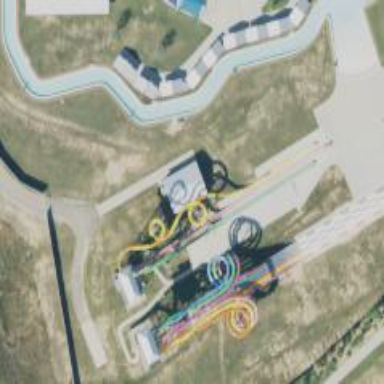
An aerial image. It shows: Water slide attraction.